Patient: sex M, age 62
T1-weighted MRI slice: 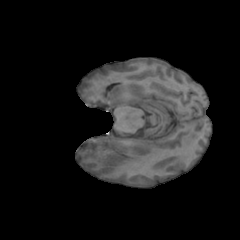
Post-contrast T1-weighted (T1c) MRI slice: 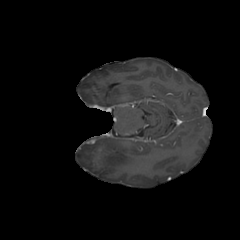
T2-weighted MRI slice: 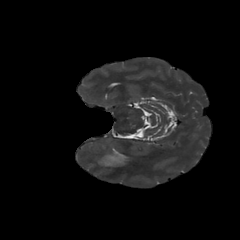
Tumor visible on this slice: yes
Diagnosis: Glioblastoma, IDH-wildtype
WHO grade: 4